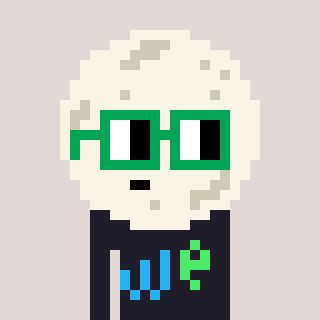
a pixel art character with square green glasses, a moon-shaped head and a grayscale-colored body on a warm background